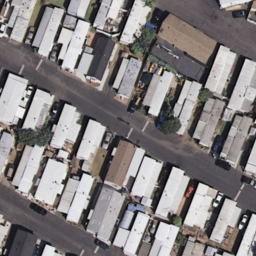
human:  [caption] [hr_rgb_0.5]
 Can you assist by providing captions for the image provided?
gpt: Lots of mobile homes with plants surrounded in the mobile home park .

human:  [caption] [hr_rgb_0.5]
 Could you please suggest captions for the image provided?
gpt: Many mobile homes arranged in lines in the mobile home park .

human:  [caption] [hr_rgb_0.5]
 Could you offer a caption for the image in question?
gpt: Many mobile homes are closed to each other in the mobile home park .

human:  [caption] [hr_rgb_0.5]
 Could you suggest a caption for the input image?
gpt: Many mobile homes arranged in lines in the mobile home park and some roads go through this area .

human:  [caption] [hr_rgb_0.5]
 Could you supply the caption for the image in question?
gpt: Lots of mobile homes are closed to each other and some roads go through this area .